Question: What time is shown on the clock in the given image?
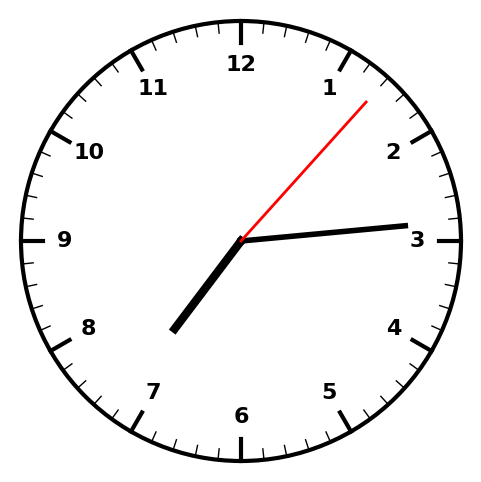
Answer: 07:14:07